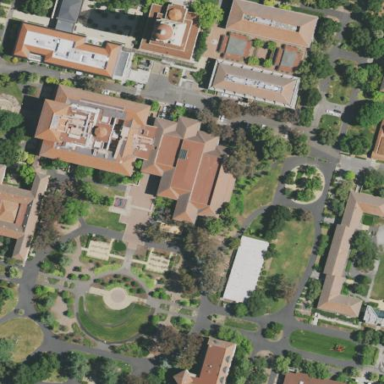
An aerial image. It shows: Library building.